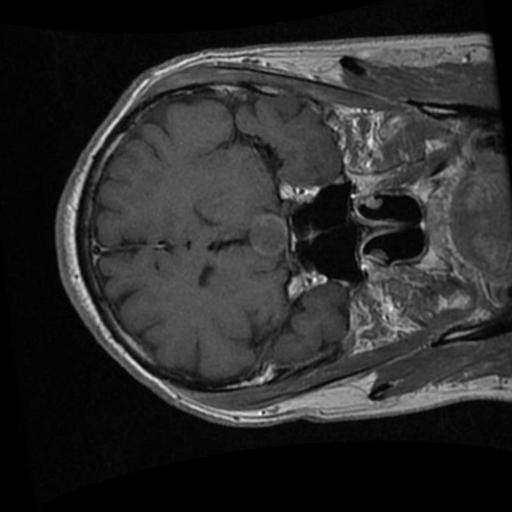
Label: brain_tumor